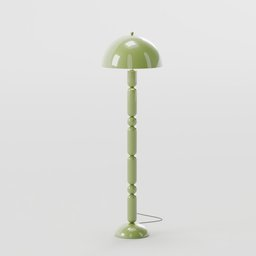
Label: lighting